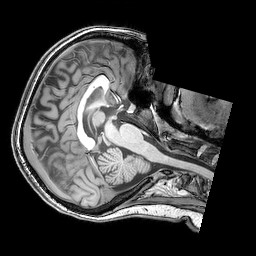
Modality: T1w
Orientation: axial
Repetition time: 0.00828 s
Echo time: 0.00388 s